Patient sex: F
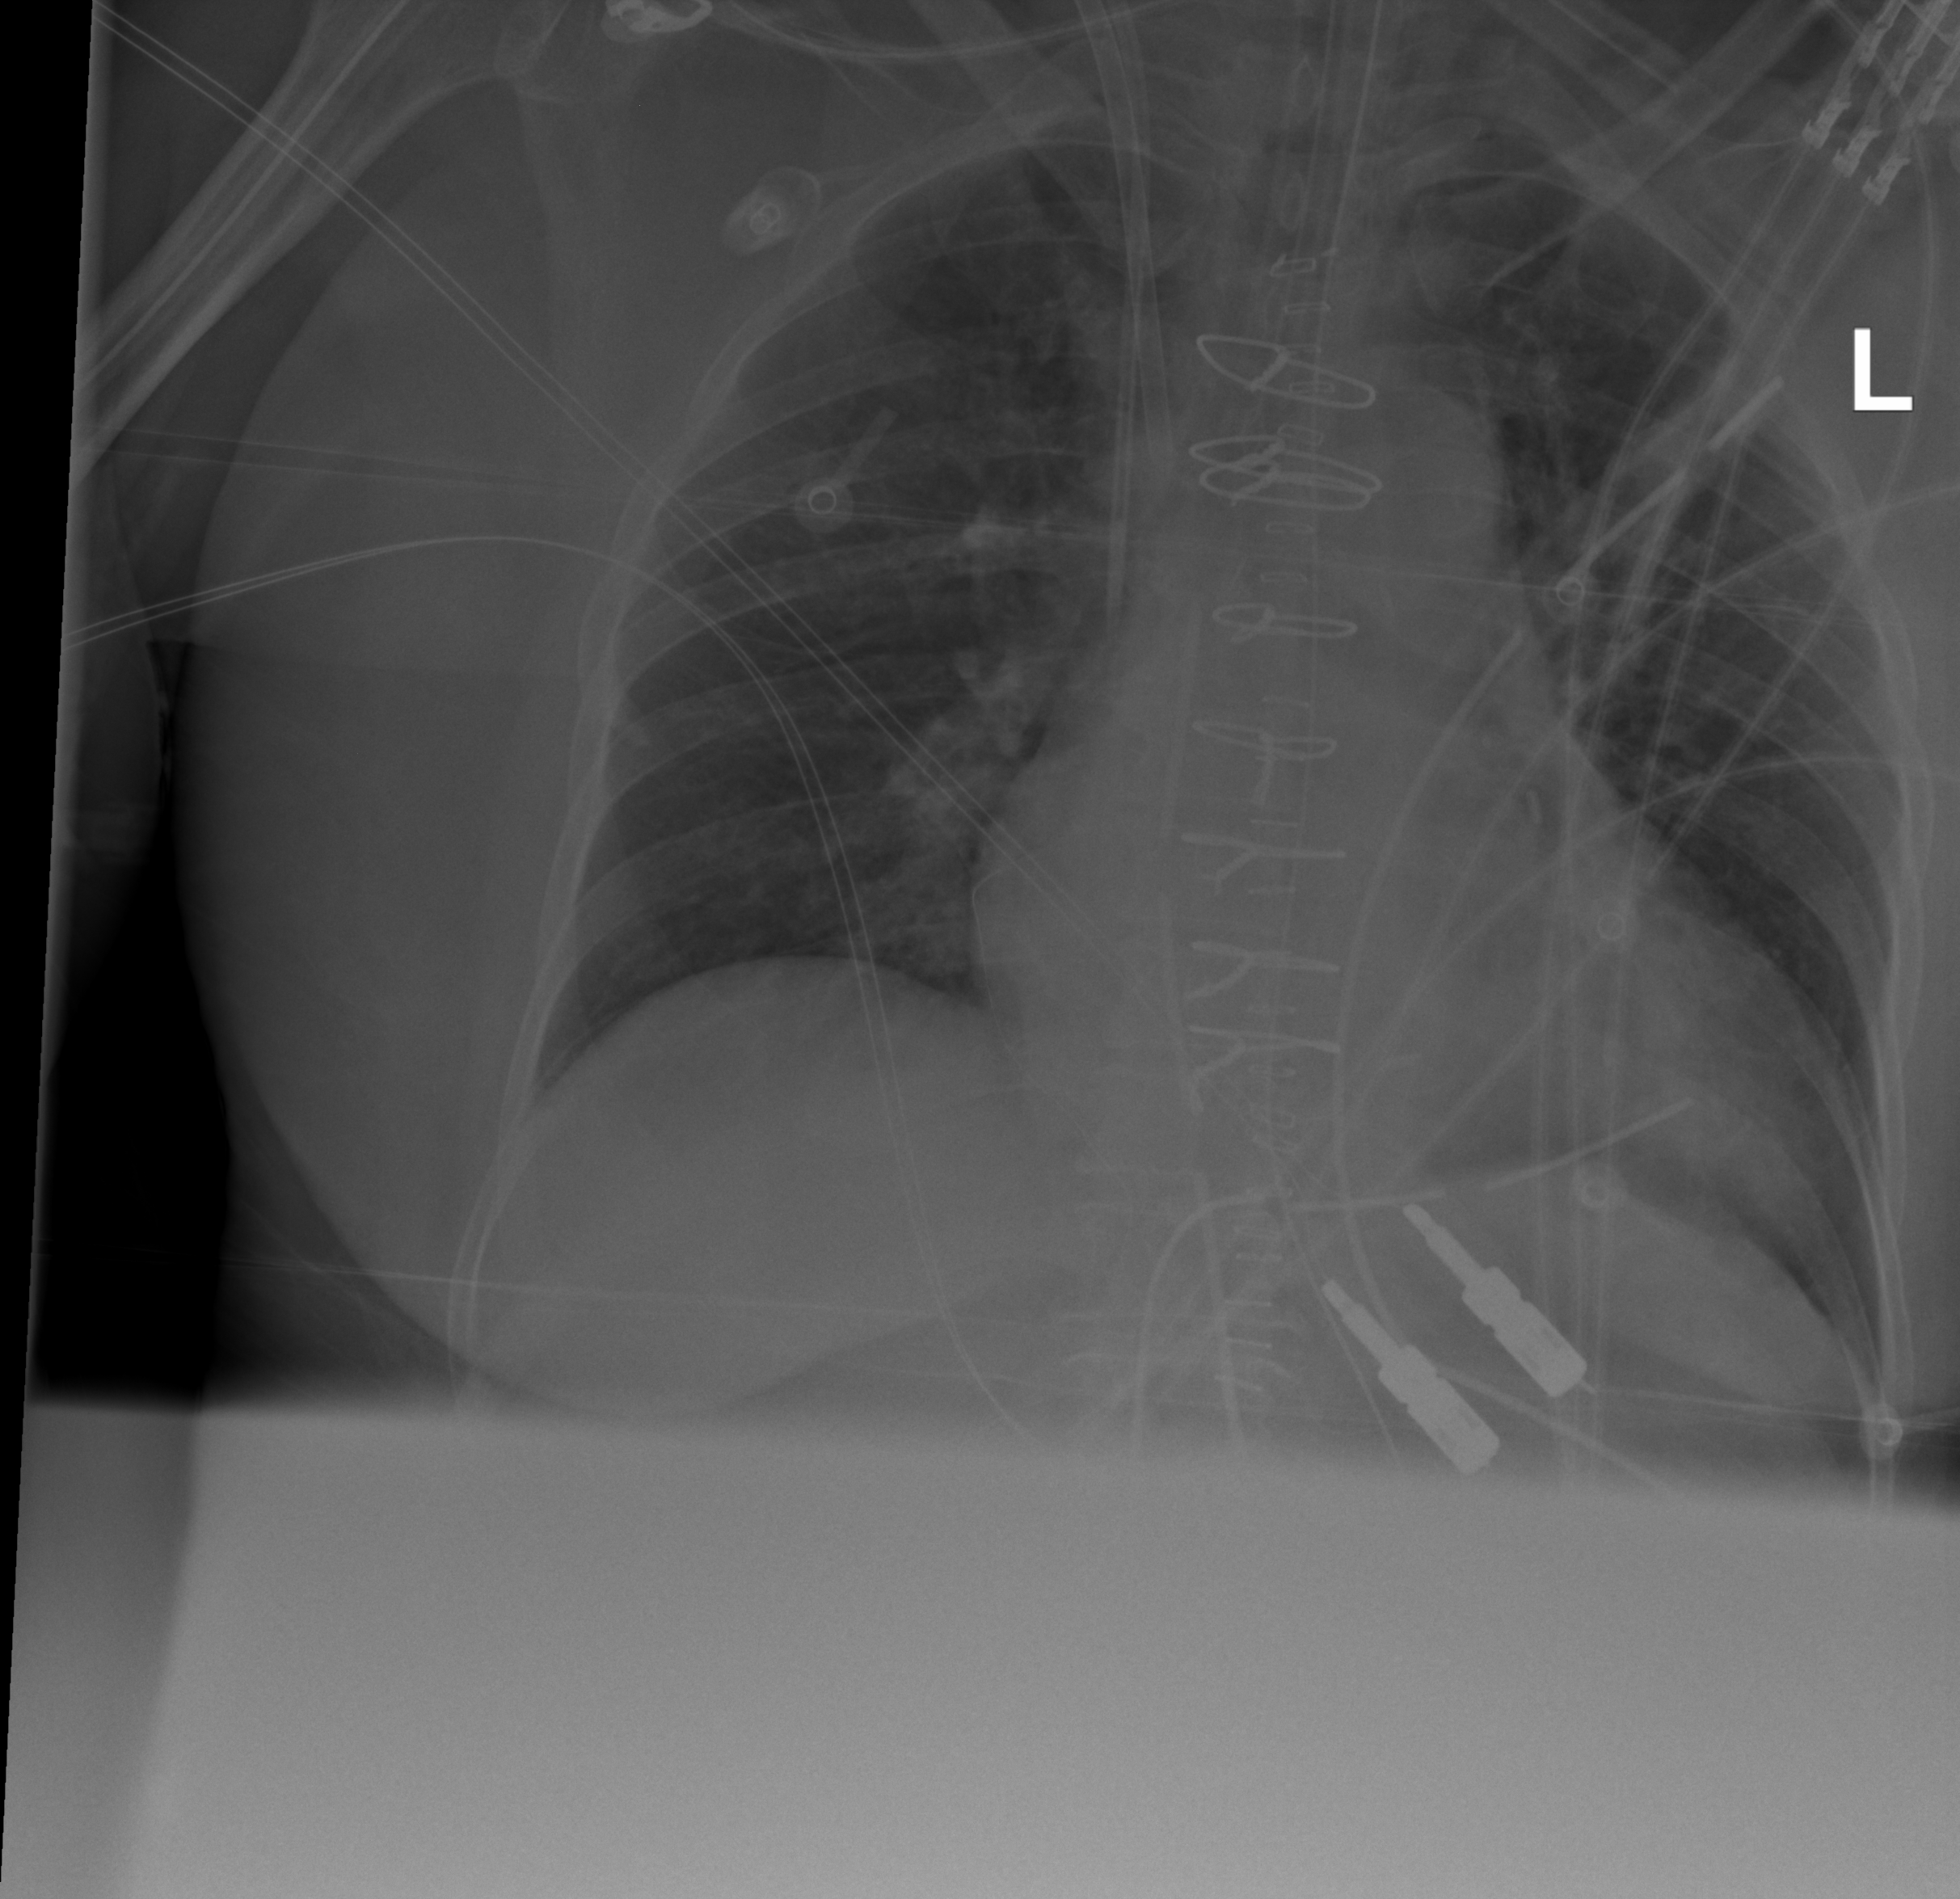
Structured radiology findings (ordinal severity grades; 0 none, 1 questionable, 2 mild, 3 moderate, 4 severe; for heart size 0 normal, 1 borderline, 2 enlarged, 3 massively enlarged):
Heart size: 2
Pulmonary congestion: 2
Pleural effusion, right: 0
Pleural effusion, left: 0
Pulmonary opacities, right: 0
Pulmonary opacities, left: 0
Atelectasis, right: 0
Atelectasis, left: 2